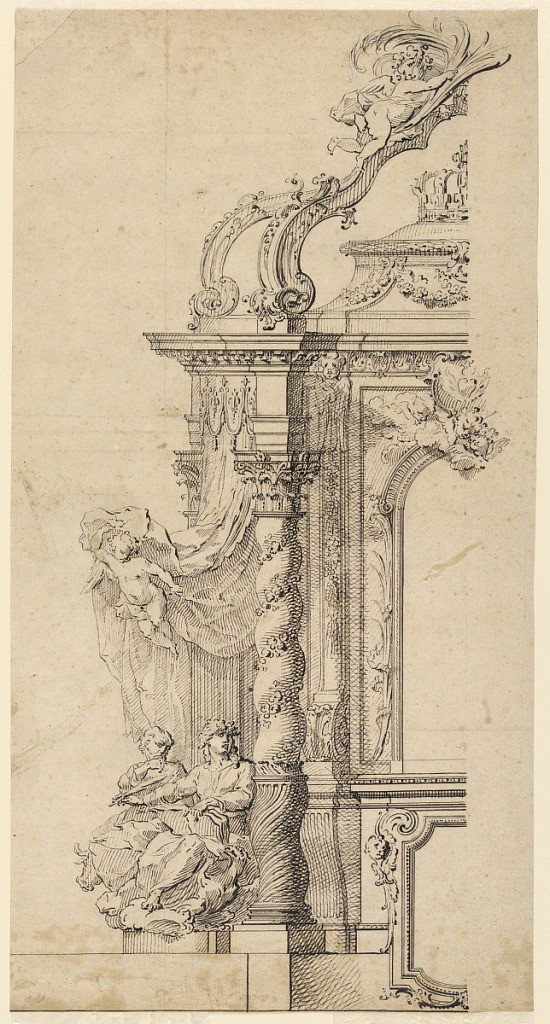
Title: Design for Elevation of an Altar Retable
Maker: Gilles-Marie Oppenord, French, 1672–1742
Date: ca. 1700
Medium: Pen and ink, black chalk on paper
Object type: Drawing
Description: Recto: The left half is shown. Two paintings in a vertical row are suggested for the central part, which is topped by the royal French crown. the lateral part is obliquely disposed. A twisted column stands free at the inside beside two statutes of St. John the Evangelist and St. Luke, both seated. A flying angel lifts the curtain over them which hangs downward from a lambrequin showin fleur-de-lys. Volutes form the top, two angels with palm boughs being suggested affixed to them. Verso: sketches of a similar altar in black chalk.